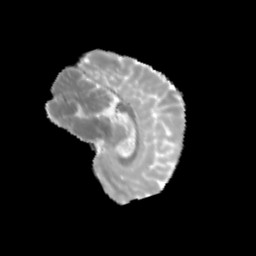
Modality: MD
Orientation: sagittal
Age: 13
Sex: female
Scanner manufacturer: siemens
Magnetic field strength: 3 T
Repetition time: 3.8 s
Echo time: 0.07 s